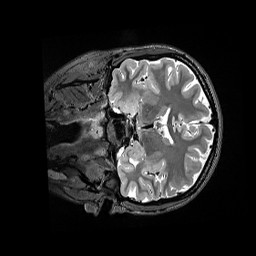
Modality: T2w
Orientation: coronal
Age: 20
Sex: female
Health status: ill
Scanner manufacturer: siemens
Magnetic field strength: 3 T
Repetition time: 3.2 s
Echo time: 0.564 s